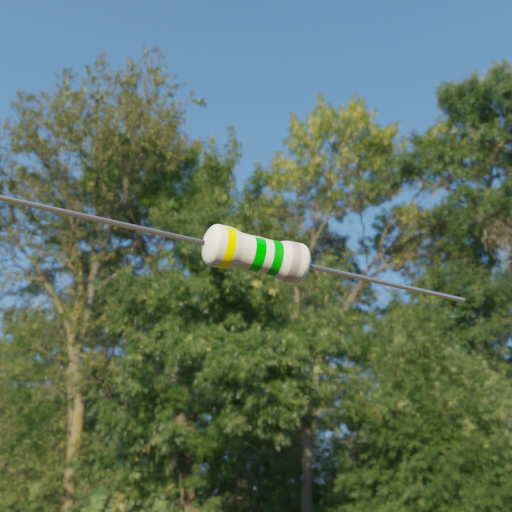
Resistor colour bands (in order): yellow, green, green, silver